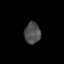
Tissue: prostate
Cell type: Epithelial cells
Senescence score: 0.3012
Nuclear area (px): 338
Mean DAPI intensity: 76.16